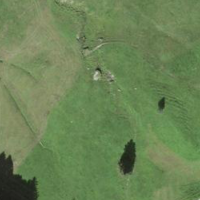
EUNIS habitat code: 23
Species observed at this site:
Caltha palustris